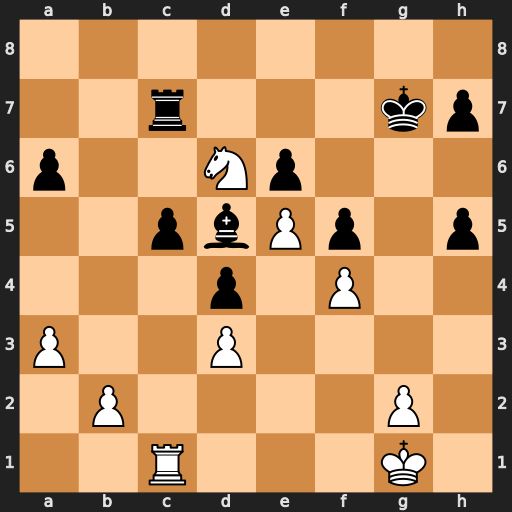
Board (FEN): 8/2r3kp/p2Np3/2pbPp1p/3p1P2/P2P4/1P4P1/2R3K1
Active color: w
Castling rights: -
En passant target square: -
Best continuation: Ne8+ Kf7 Nxc7